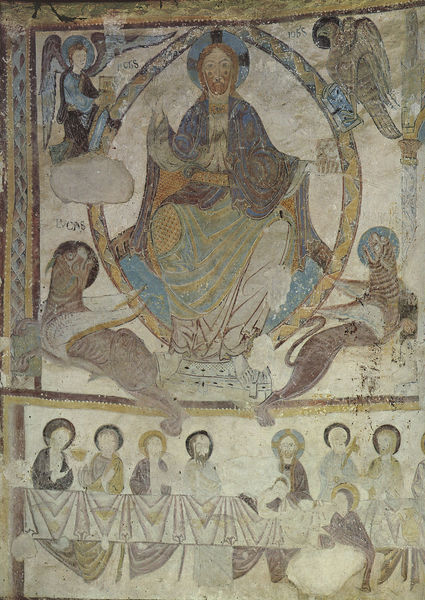
Titel: Saint-Jacques-des-Guérets, Dorfkirche
Standort: Saint-Jacques-des-Guérets, Dorfkirche (EU - F)
Schlagwörter: adler, flügel, gott, mann, vogel, sitzen, tisch, gürtel, wand, johannes, mensch, rahmen, kirche, gewand, gold, engel, bogen, kuh, rind, essen, wandgemälde, wandmalerei, heiligenschein, nimbus, christus, jesus, löwe, heilige, fresko, abendmahl, schlüssel, jünger, stier, sakral, kriche, markus, kreuznimbus, mandorla, apostel, gottvater, judas, evangelisten, weltenrichter, lukas, matthäus, verrat, letztes, luka, 4 evangelisten, sjohannes